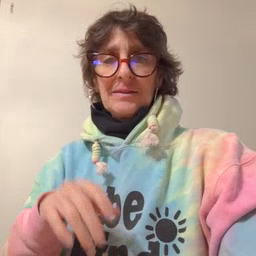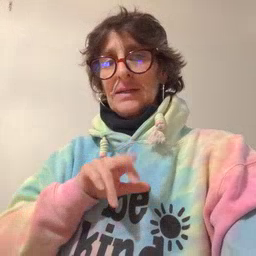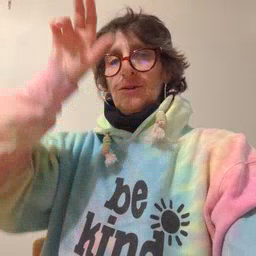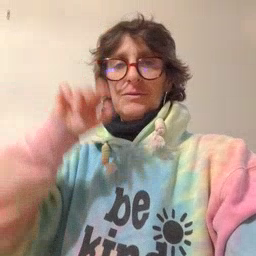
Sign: stairs